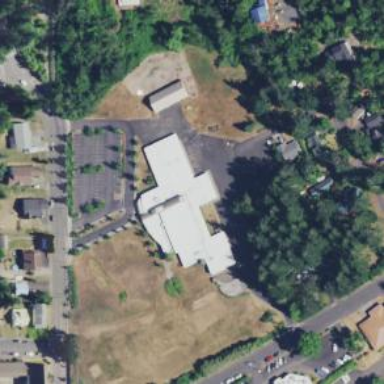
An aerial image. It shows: School building.